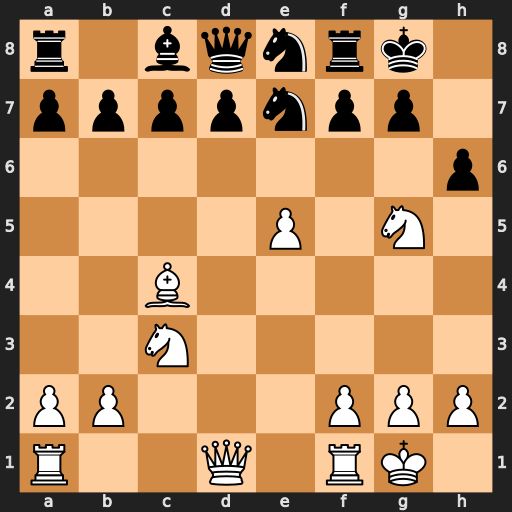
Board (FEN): r1bqnrk1/ppppnpp1/7p/4P1N1/2B5/2N5/PP3PPP/R2Q1RK1
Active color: w
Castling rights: -
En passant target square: -
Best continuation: Bxf7+ Rxf7 Ne6 dxe6 Qxd8